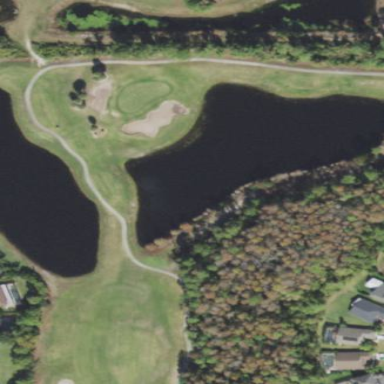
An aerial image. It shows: Water hazard on golf course. The hazard is natural water feature.